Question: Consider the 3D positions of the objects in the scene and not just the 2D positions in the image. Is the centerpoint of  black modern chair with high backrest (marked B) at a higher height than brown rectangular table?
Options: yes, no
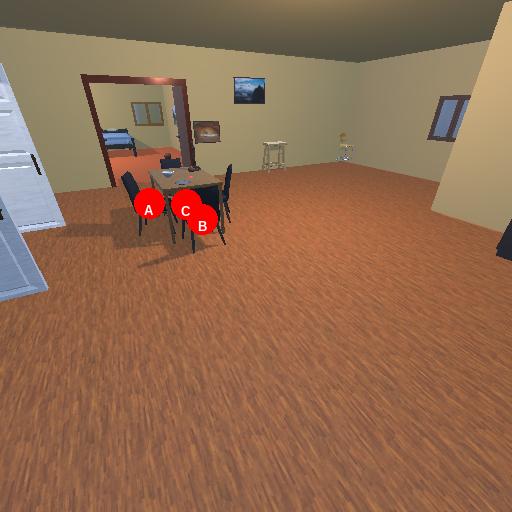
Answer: yes